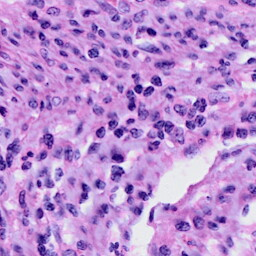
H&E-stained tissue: Cervix